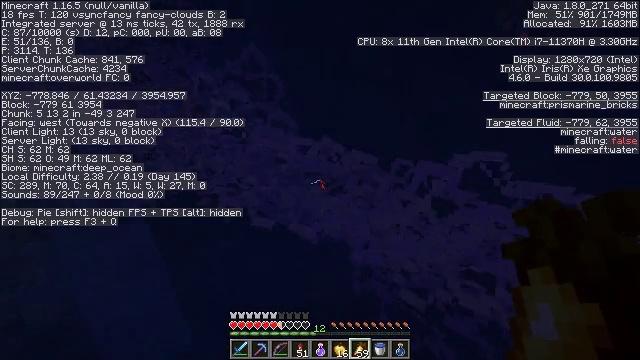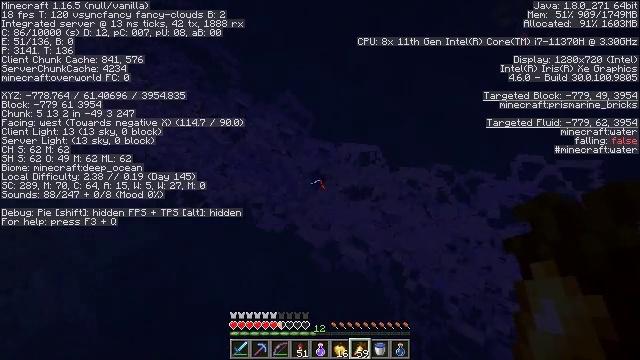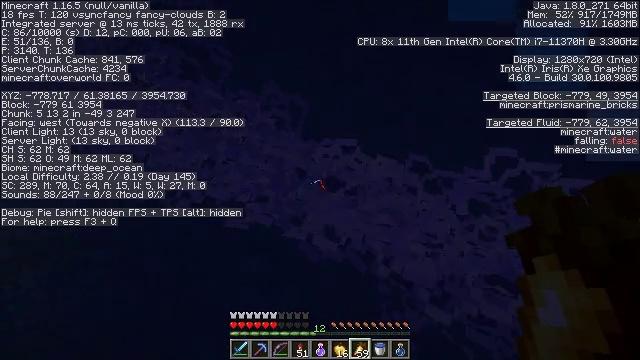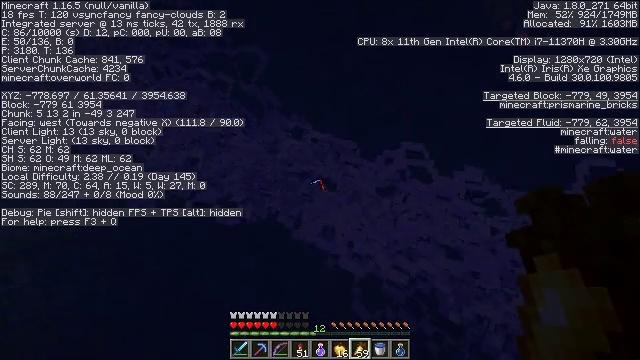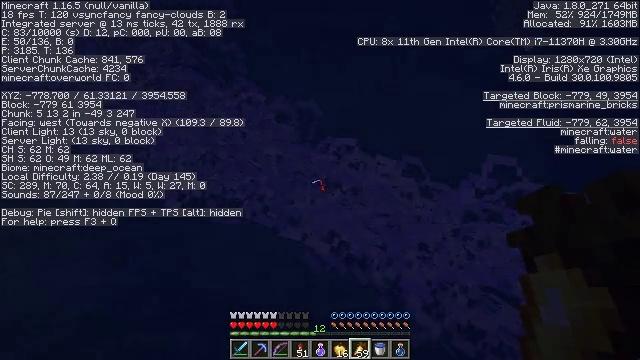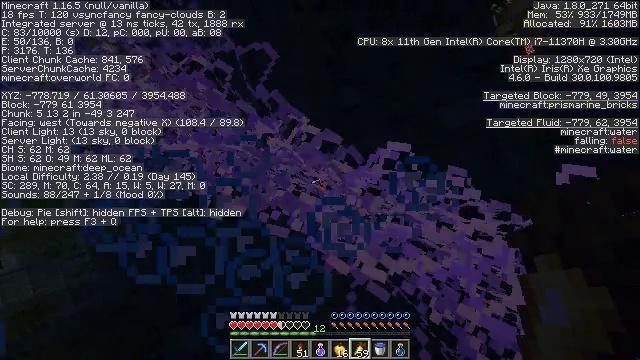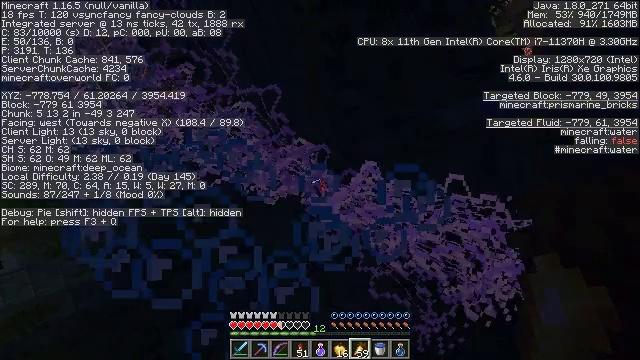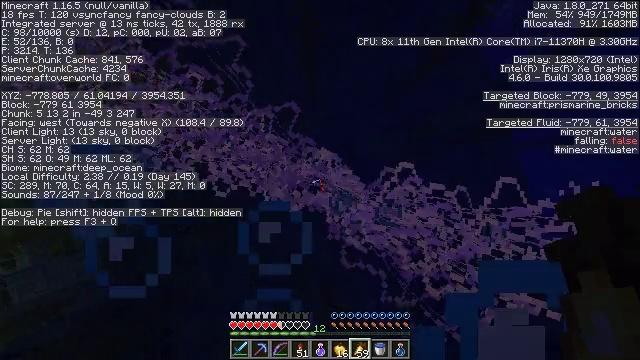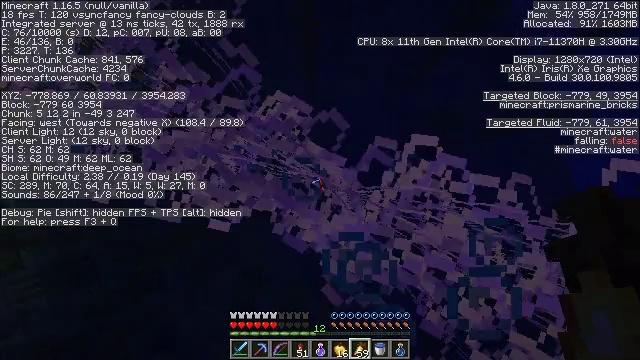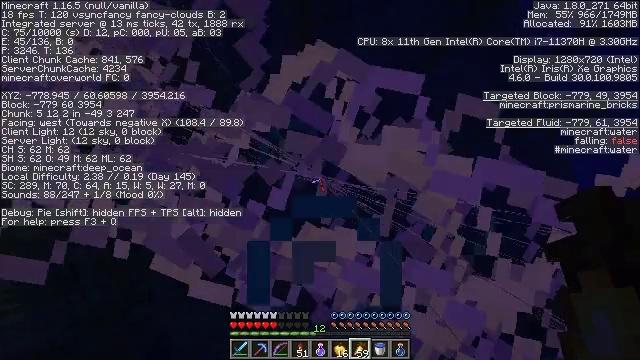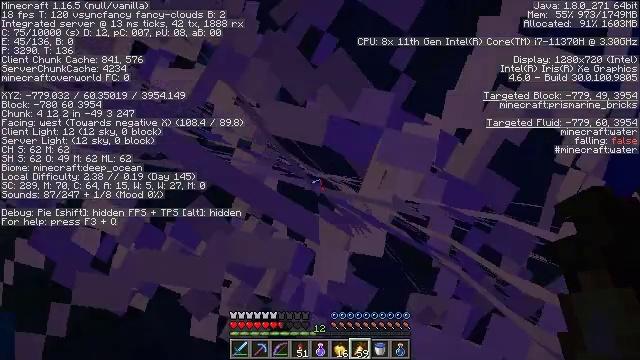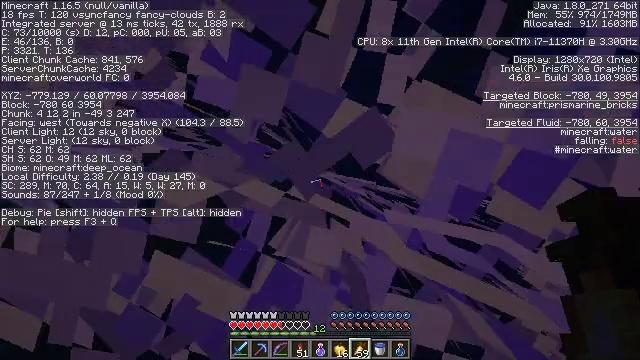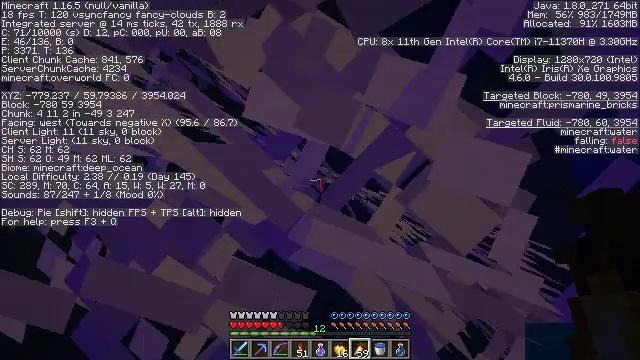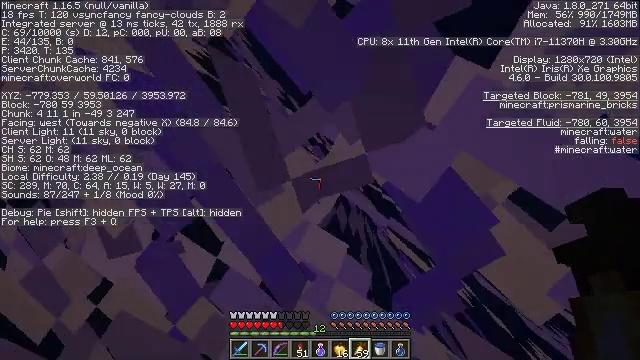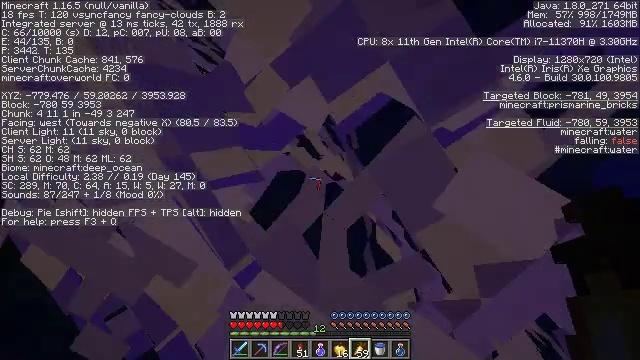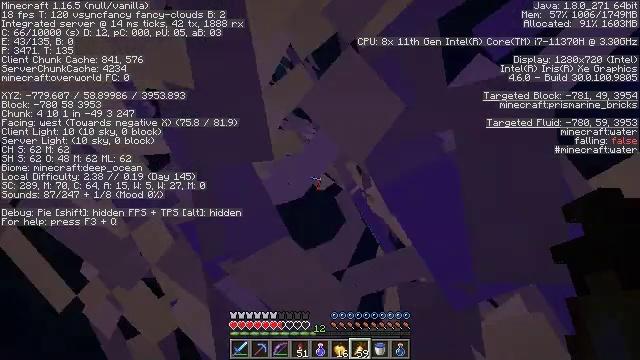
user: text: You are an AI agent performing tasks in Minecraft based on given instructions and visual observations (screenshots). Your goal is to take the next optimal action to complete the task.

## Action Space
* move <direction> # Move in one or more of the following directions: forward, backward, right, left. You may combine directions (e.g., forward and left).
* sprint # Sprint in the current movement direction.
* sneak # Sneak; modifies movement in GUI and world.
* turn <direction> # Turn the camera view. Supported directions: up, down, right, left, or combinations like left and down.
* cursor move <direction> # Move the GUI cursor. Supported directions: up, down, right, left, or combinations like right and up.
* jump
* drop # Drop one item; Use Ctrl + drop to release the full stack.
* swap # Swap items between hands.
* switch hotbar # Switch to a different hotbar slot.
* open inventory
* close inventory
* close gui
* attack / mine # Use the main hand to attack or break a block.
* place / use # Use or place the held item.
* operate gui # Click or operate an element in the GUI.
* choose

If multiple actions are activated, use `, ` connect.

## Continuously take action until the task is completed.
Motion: motion action
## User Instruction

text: Break the kelp plant in the ocean.
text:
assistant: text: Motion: move forward, sprint
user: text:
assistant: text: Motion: move forward, sprint, turn left
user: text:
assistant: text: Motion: move forward, sprint, turn left
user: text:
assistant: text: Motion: move forward, sprint, turn left
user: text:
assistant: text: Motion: move forward, sprint
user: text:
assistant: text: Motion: move forward, sprint
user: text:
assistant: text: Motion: move forward, sprint
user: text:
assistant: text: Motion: move forward, sprint
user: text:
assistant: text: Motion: move forward, sprint
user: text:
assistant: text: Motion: move forward, sprint
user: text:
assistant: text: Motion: move forward, sprint, turn left and up
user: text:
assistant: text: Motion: move forward, sprint, turn left and up
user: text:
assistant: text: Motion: move forward, sprint, turn left and up
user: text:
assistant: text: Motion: move forward, sprint, turn left and up
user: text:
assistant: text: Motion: move forward, sprint, turn left and up
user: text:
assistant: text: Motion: move forward, sprint, turn left
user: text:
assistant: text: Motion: move forward, sprint
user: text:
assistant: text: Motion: move forward, sprint
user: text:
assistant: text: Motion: move forward, sprint, turn left
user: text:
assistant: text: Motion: move forward, sprint, turn left
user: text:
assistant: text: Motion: move forward, sprint, turn left
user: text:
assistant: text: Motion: move forward, sprint, turn left
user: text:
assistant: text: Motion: move forward, sprint, turn left
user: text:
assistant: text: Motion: move forward, sprint, turn left and up
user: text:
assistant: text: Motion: move forward, sprint, turn left and up
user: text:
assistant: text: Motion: move forward, sprint
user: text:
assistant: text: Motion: move forward, sprint
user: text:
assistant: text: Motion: move forward, sprint
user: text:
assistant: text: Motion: move forward, sprint
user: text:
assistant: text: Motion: move forward, sprint